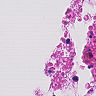
Metastatic tissue present: no